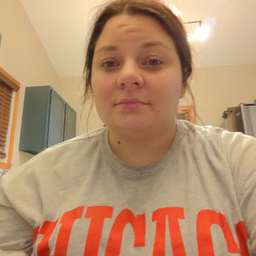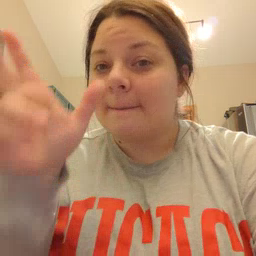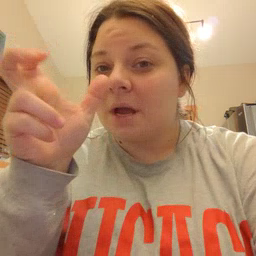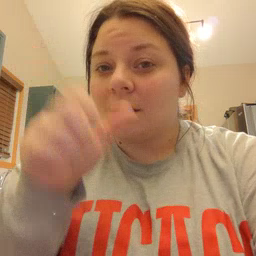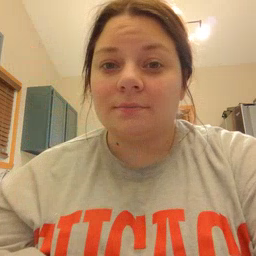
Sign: bug